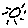
Label: sun